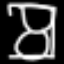
Label: hourglass